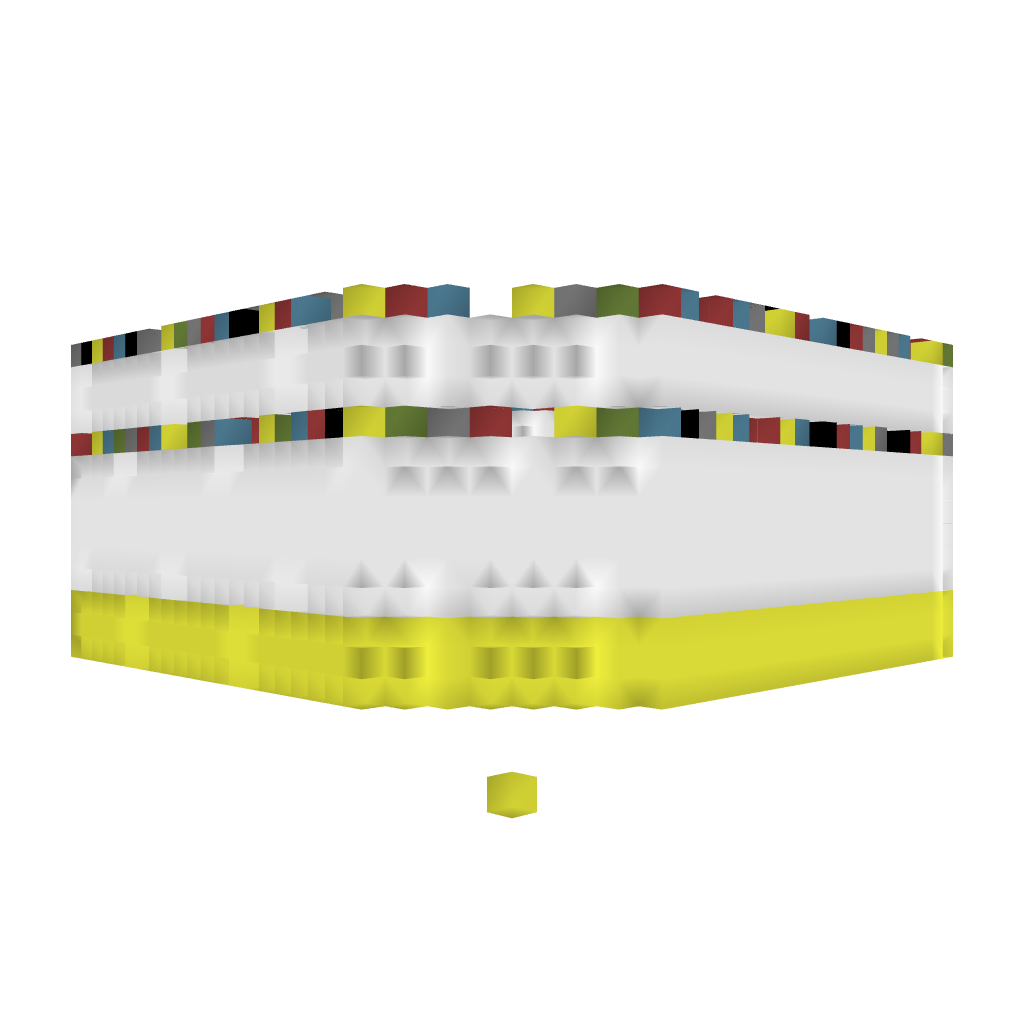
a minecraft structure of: Color Shuffle Circle bad low quality